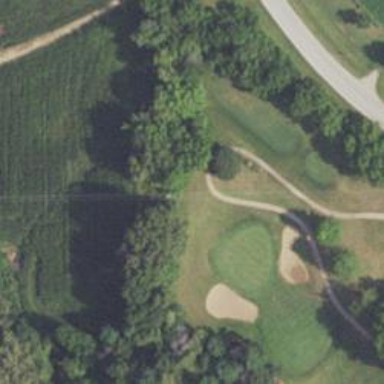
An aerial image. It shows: Path for both road and golf.